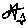
Label: star